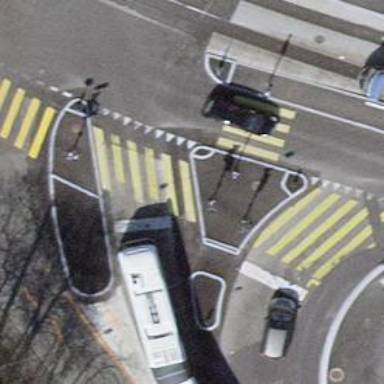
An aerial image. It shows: Traffic calming island.